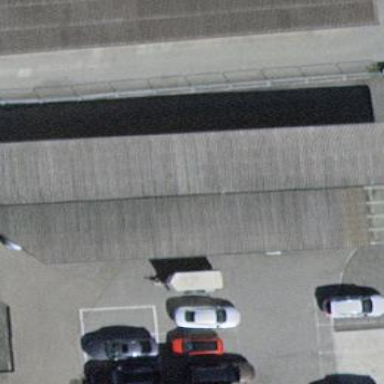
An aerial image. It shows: View of roof of building.